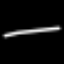
Label: line